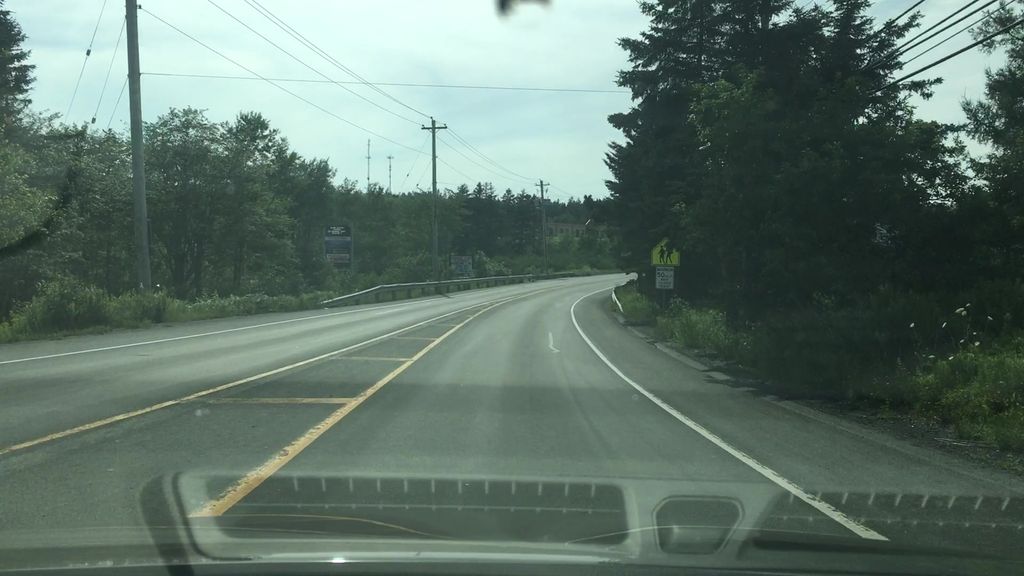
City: halifax